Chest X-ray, PA view. Patient: 73 years old, sex M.
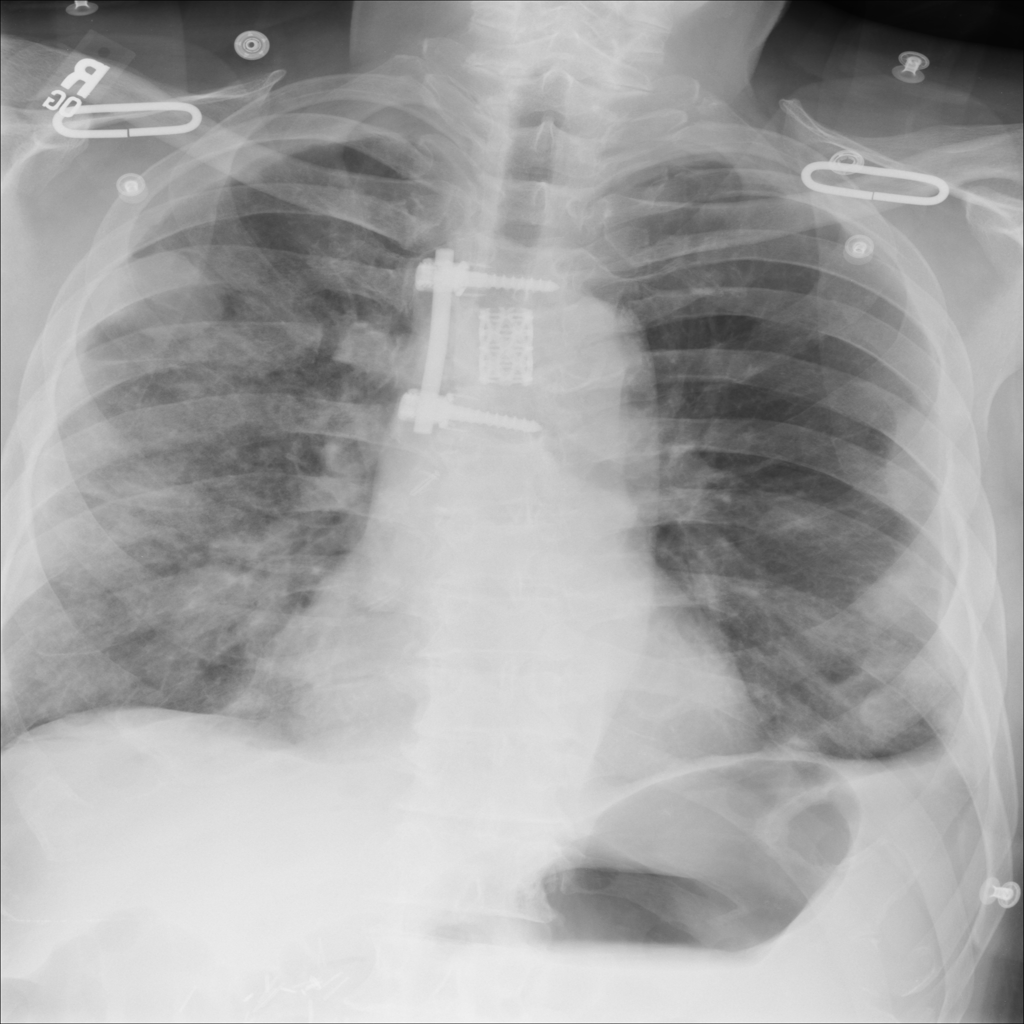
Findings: No Finding